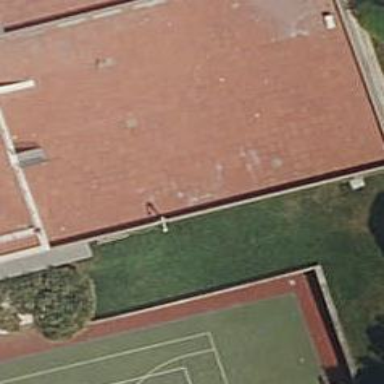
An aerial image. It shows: Part of building.